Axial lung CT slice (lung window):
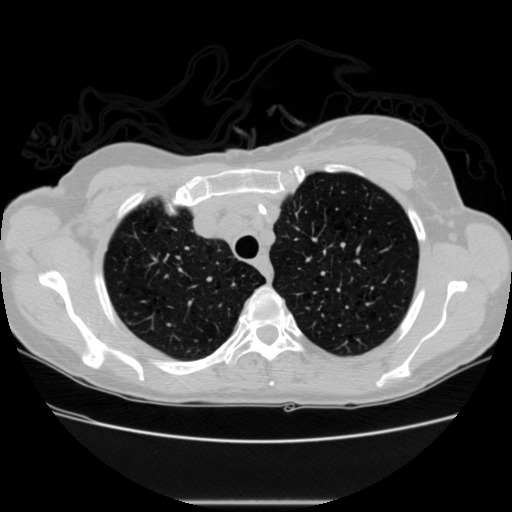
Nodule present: no